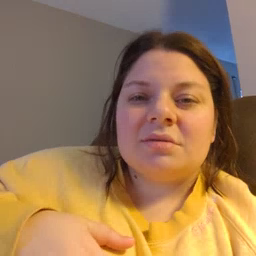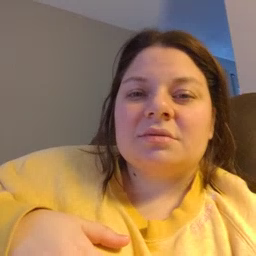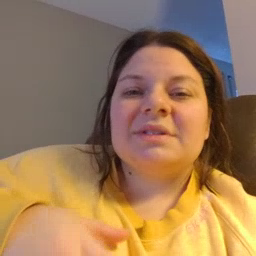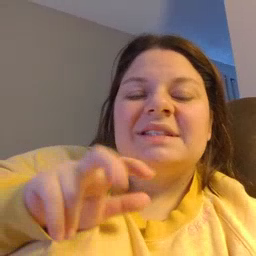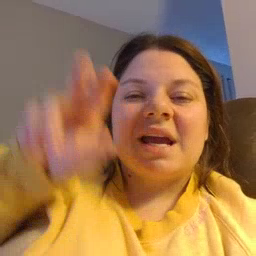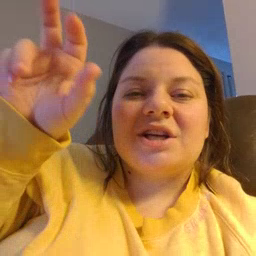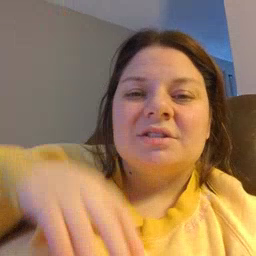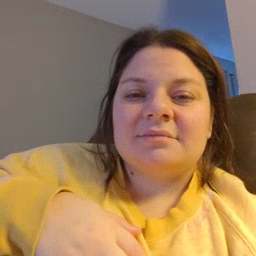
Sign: stairs